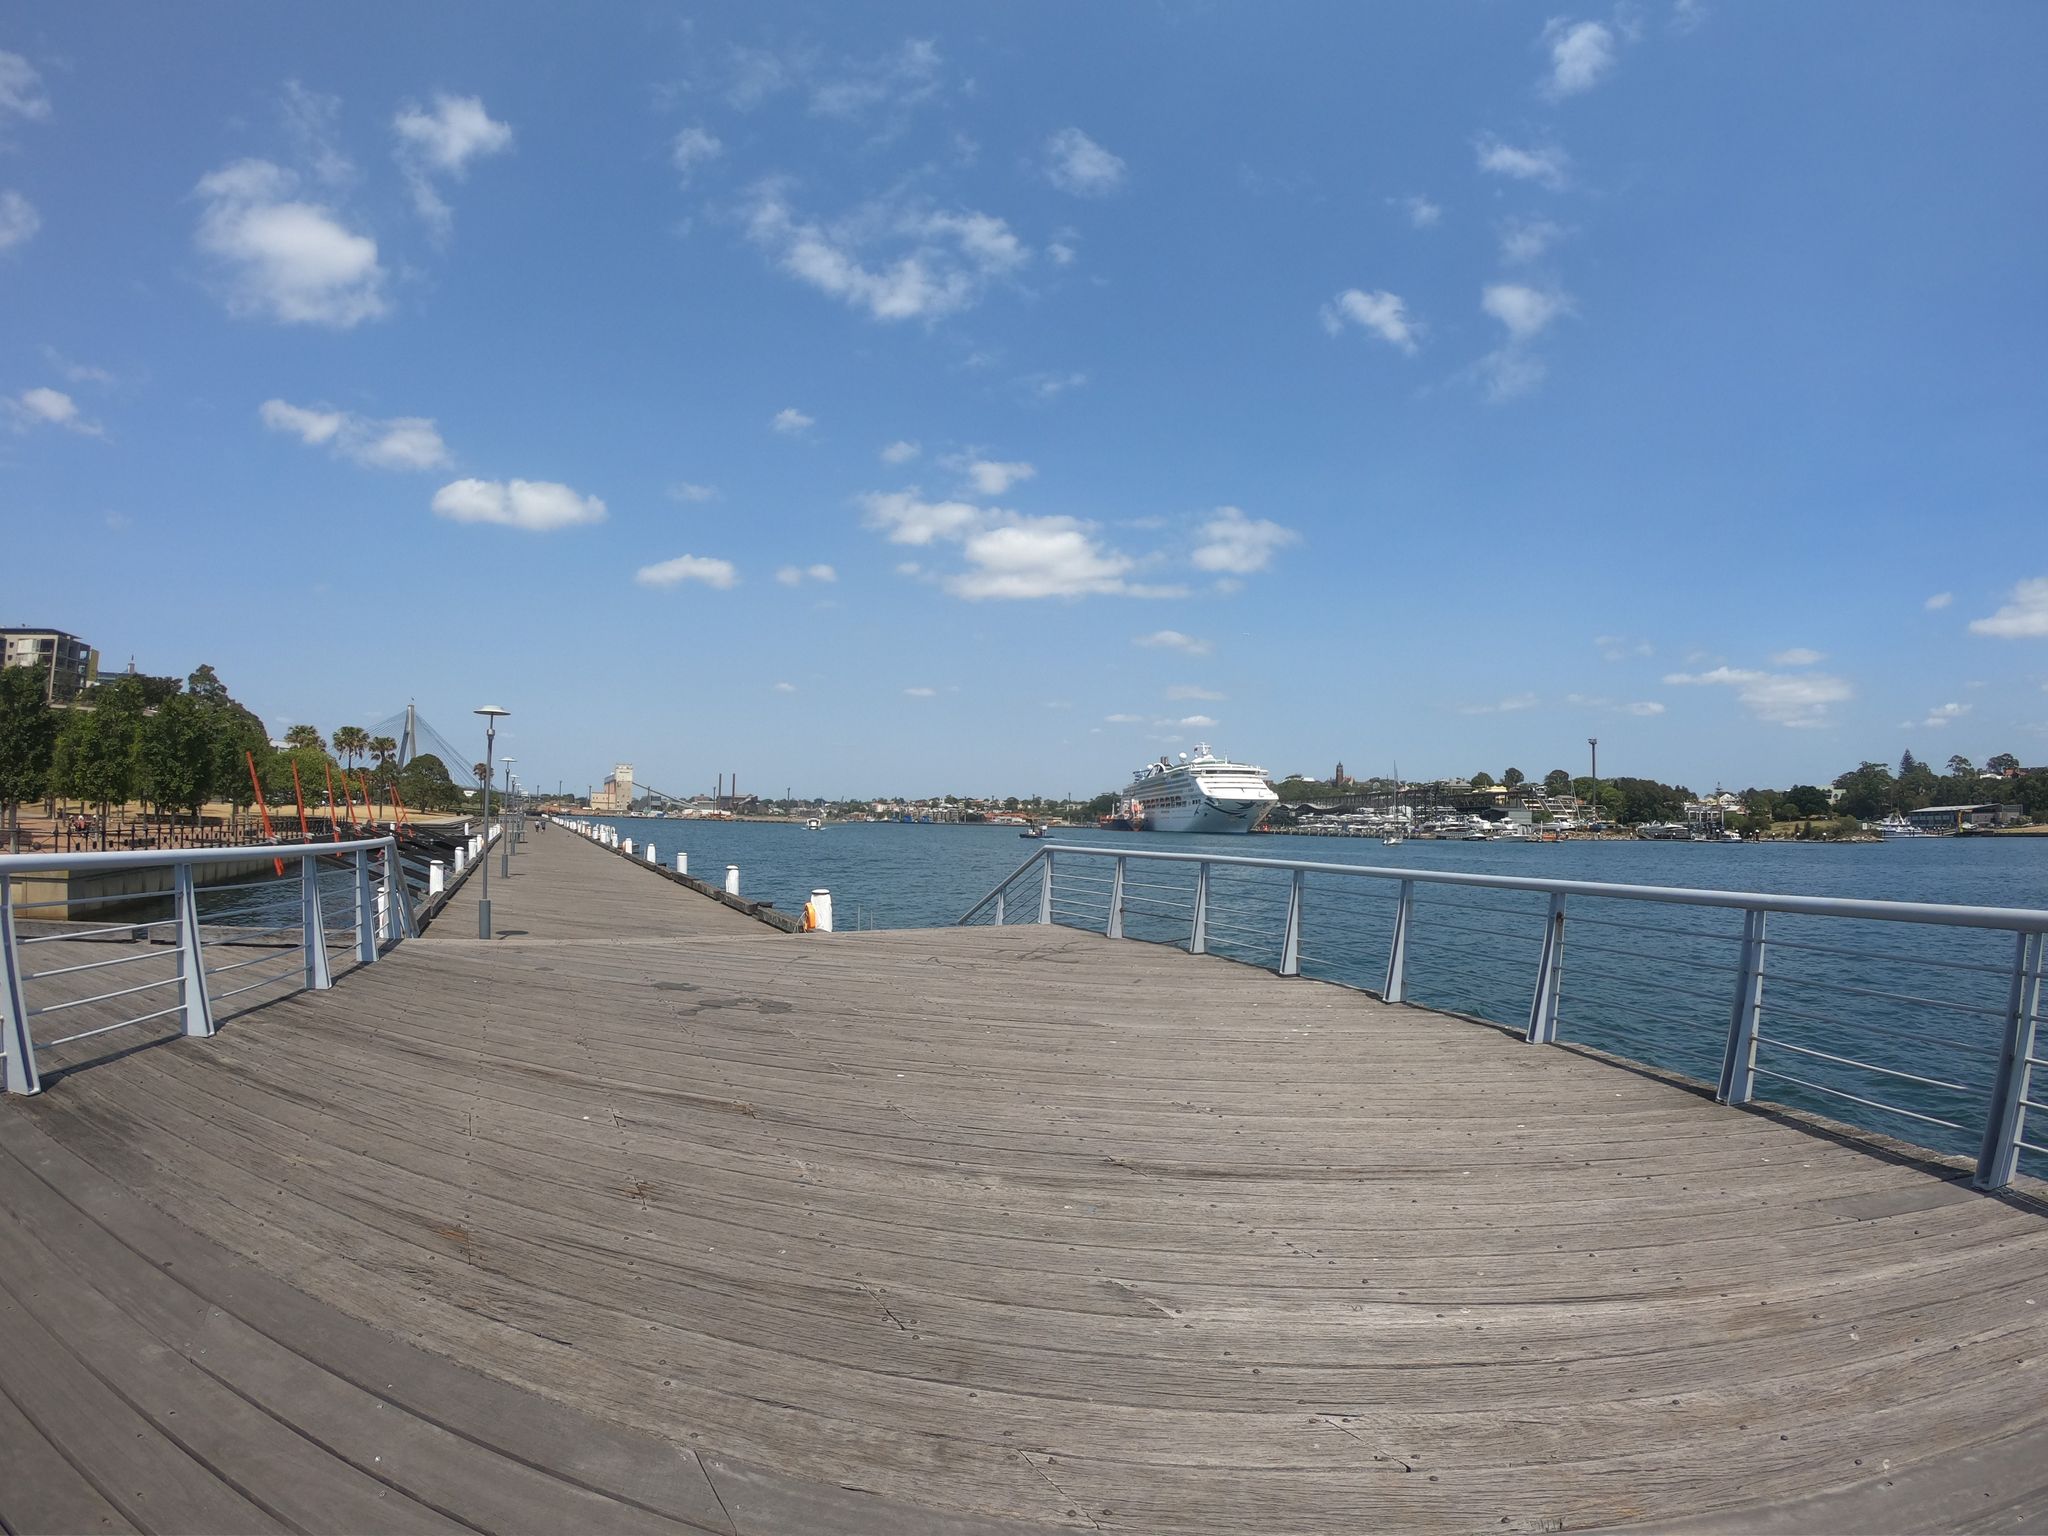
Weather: clear
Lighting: day
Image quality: good
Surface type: walking surface
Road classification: steps, cycleway
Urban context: urban centre
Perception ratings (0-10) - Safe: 3.91, Lively: 1.12, Beautiful: 5.46, Boring: 0.56, Depressing: 2.51, Wealthy: 3.54